Interaction volume radius: 5 \u00c5
Interaction volume height: 15 \u00c5
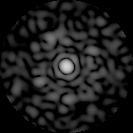
Disorder parameter: 0.7949